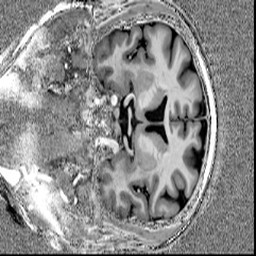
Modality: UNIT1
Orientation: coronal
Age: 69
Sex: female
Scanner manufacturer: siemens
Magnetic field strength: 7 T
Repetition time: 4.3 s
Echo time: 0.00227 s